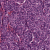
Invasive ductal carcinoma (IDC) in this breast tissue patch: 1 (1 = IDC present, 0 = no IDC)